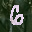
Label: 6